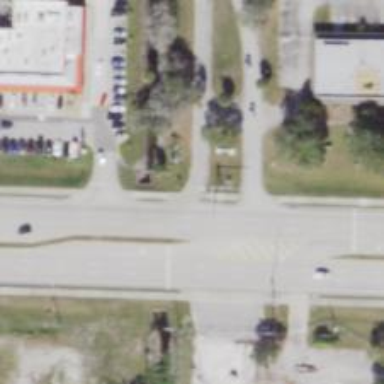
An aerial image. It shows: Unmarked crossing on the road.